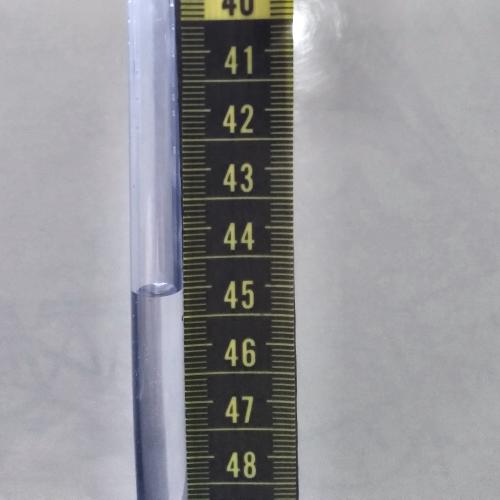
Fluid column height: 45.1 cm